Question: I've got a text input in my app which I use as a search bar and I know that Android has an API to display a search type keyboard and I'm wondering how I can use it in react-native.
I've looked <URL> but didn't find anything for that type of keyboard in Android.

Anyone knows which type of keyboard I can use in text input to achieve wanted result?
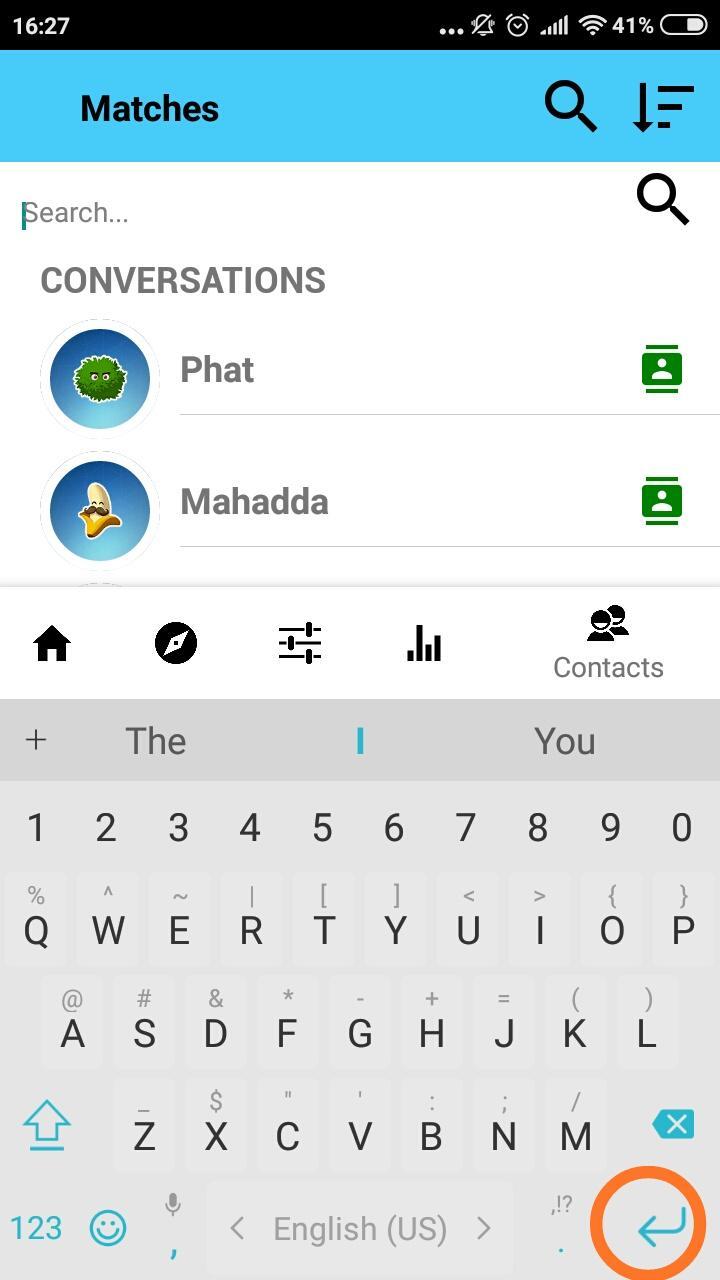
Answer: Looks like you're looking for <URL>